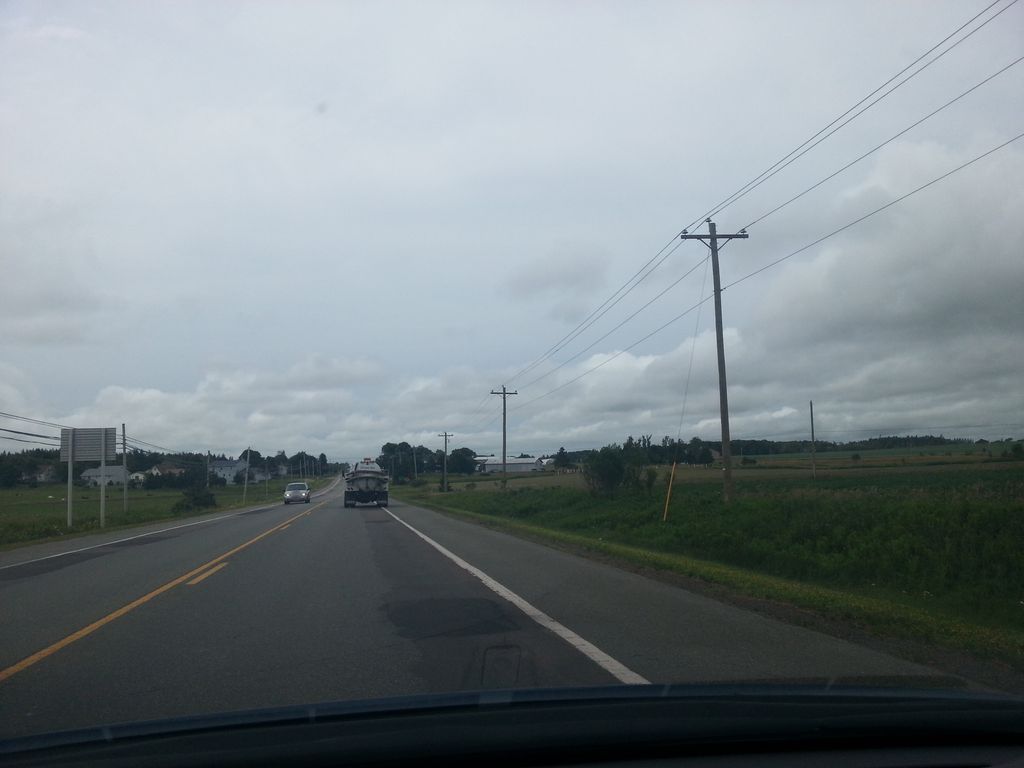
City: charlottetown